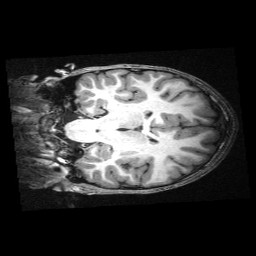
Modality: T1w
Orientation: coronal
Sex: male